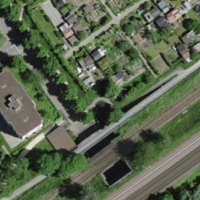
EUNIS habitat code: 53
Species observed at this site:
Phoenicurus phoenicurus